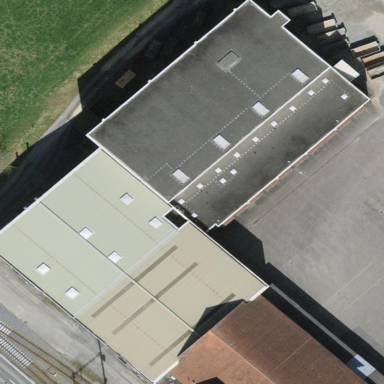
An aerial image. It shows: Industrial building.